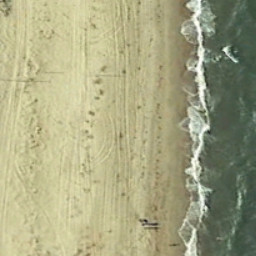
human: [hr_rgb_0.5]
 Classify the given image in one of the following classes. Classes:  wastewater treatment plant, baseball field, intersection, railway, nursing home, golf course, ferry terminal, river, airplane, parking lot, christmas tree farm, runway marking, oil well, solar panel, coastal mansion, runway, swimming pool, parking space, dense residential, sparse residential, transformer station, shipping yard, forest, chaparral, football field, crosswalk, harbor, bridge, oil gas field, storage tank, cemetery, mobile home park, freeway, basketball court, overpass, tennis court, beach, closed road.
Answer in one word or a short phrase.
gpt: beach